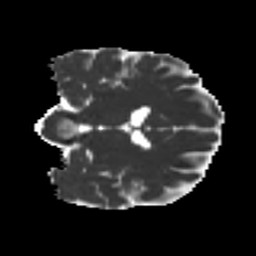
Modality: MD
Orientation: coronal
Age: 32
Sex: female
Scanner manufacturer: ge
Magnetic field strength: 3 T
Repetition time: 7.8 s
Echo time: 0.0606 s